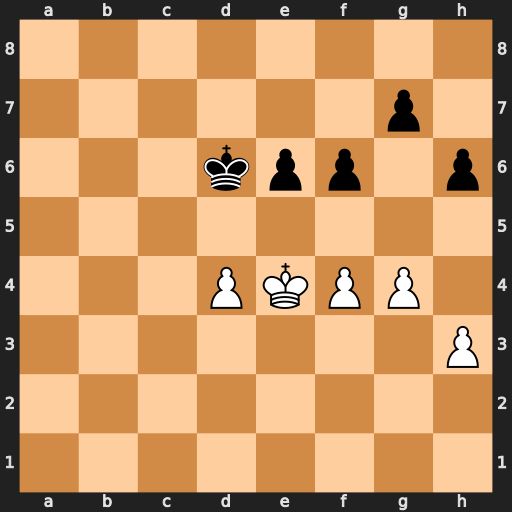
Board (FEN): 8/6p1/3kpp1p/8/3PKPP1/7P/8/8
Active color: w
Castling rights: -
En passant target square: -
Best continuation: f5 Ke7 h4 e5 dxe5